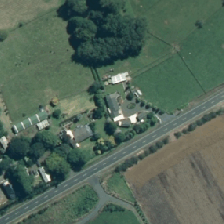
Land cover: shortrotation_cropland